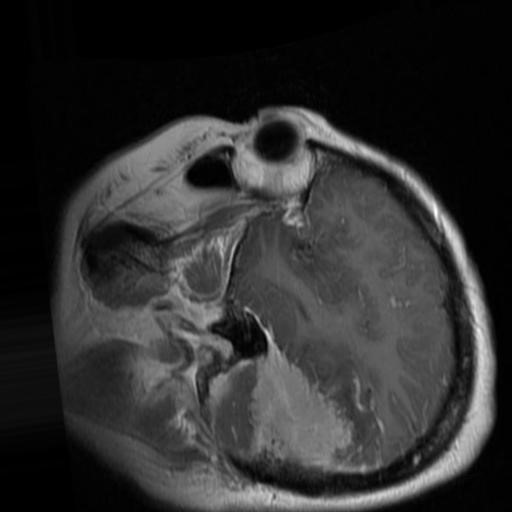
Label: brain_menin